Aerial crown-view tile of a tropical tree (Barro Colorado Island, Panama), acquired 20240611:
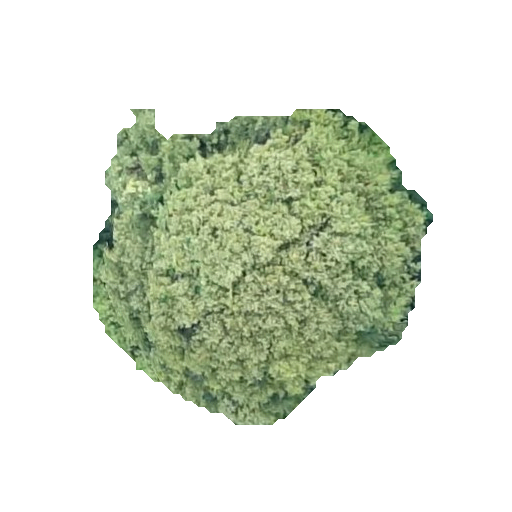
Species: Pouteria stipitata
GBIF accepted scientific name: Pouteria stipitata
Crown area: 124.925 m²